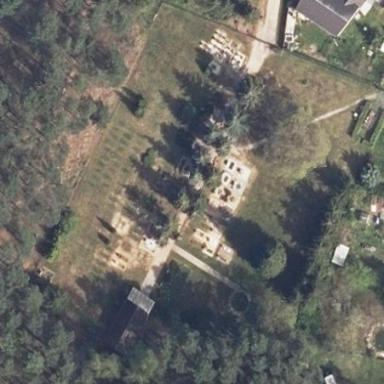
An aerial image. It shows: Cemetery.